Question: I have a set of triangles, and I want to find the closest triangle to an arbitrary point in space.
A brute force approach is too slow for my liking, so I'm looking into various data structures which could help accelerate the search.
My problem is that the structures I've looked into (rtree, kdtree) use bounding boxes to narrow the search, but there are many cases where nearest bounding boxes do not necessarily correspond to nearest triangles.
Here is one such case:

Notice how the blue point is closest to the large bounding box, but closer to the small green triangle. This makes me feel that data structures relying on bounding boxes would result in incorrect search results...unless I'm missing something obvious?
Overall, I'm looking for a lightweight-ish c++ solution (so no CGAL or other beastly packages), or just a point towards the right kind of algorithm I should be looking into.
Thanks!
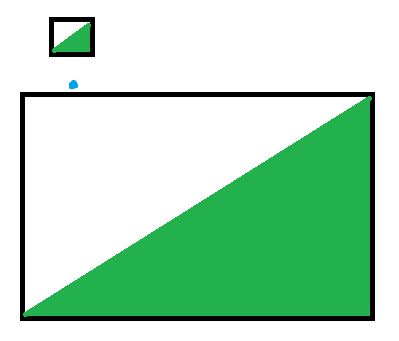
Answer: You can use the bounding boxes approach to narrow down the search. All you have to do extra is the following:
- - -